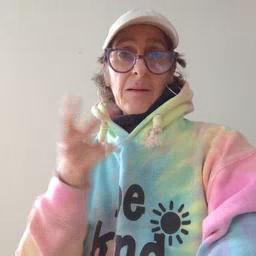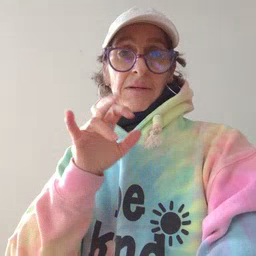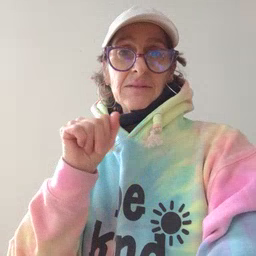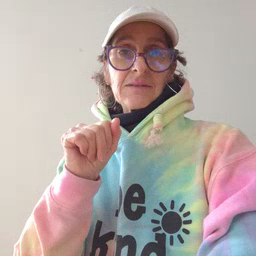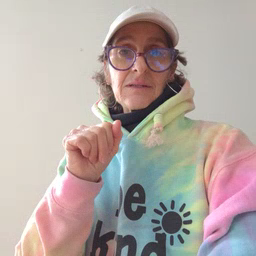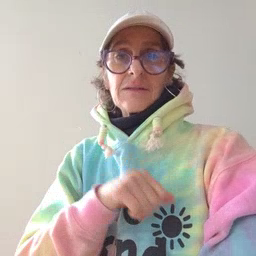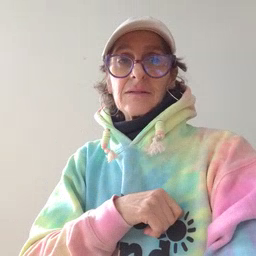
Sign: pizza